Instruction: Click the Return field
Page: home
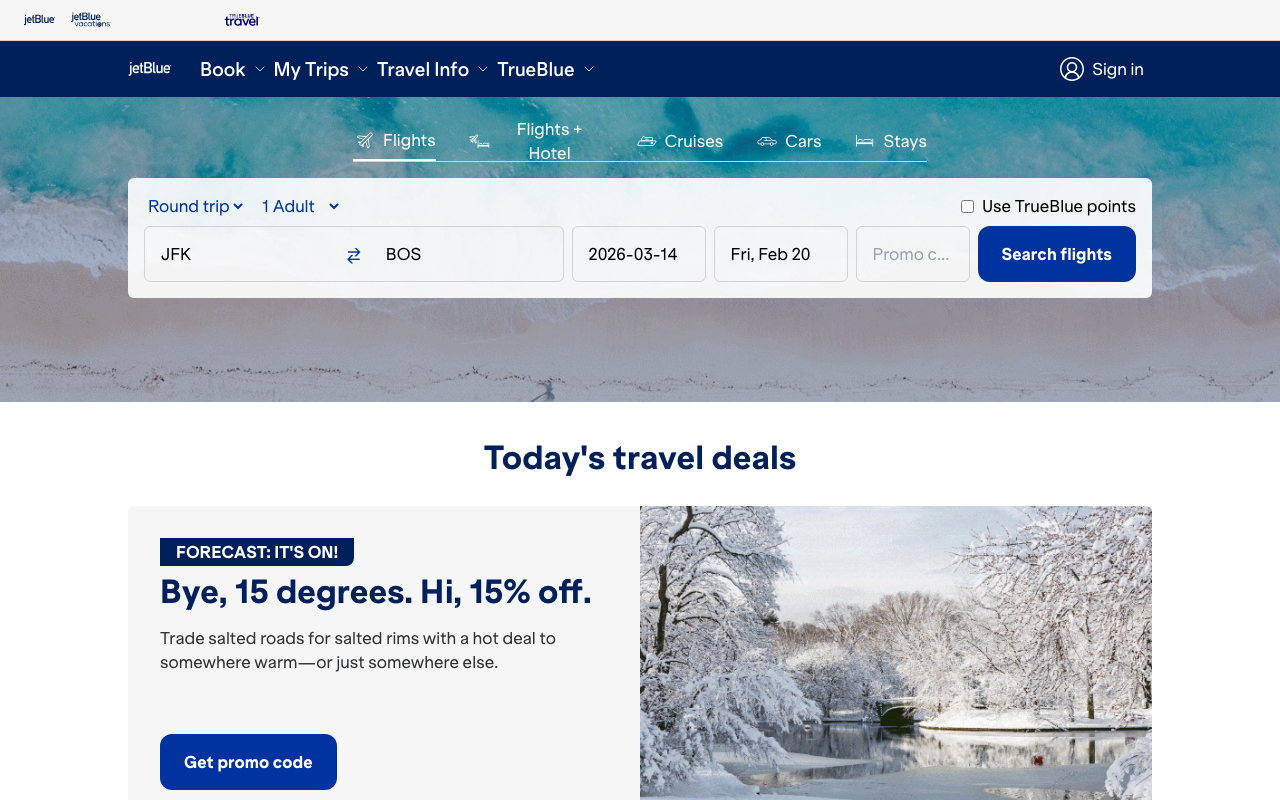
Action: click